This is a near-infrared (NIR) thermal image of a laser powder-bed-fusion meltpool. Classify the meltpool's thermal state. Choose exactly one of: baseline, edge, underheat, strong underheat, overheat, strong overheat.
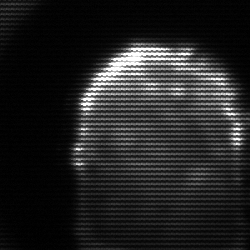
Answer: baseline